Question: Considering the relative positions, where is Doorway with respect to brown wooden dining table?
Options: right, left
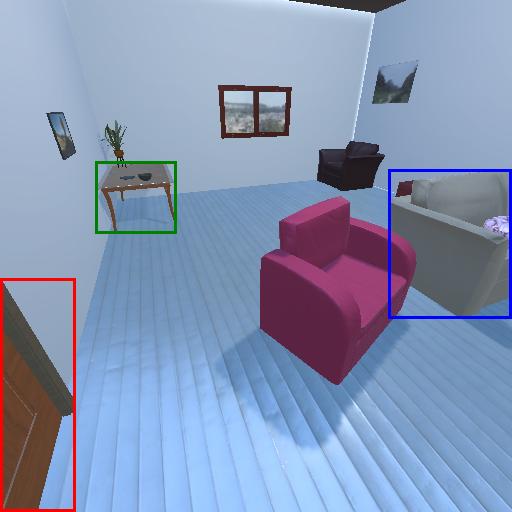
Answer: right